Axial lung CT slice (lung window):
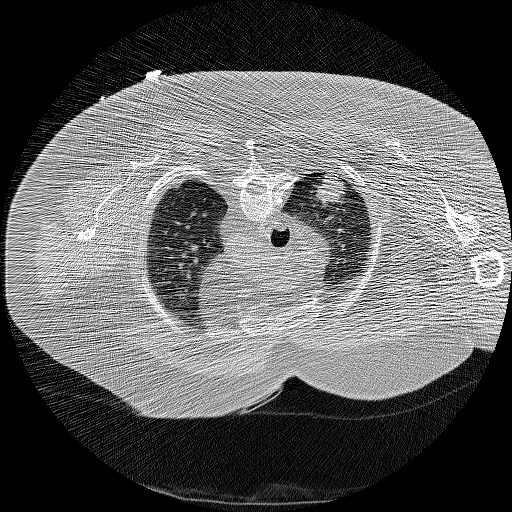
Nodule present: yes
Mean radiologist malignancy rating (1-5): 5